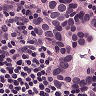
Metastatic tissue present: yes